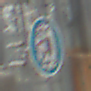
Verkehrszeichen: SchneekettenVorgeschrieben
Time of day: Midday
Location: Roofed (Special)
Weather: Overcast
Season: NotSpecified
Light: Natural